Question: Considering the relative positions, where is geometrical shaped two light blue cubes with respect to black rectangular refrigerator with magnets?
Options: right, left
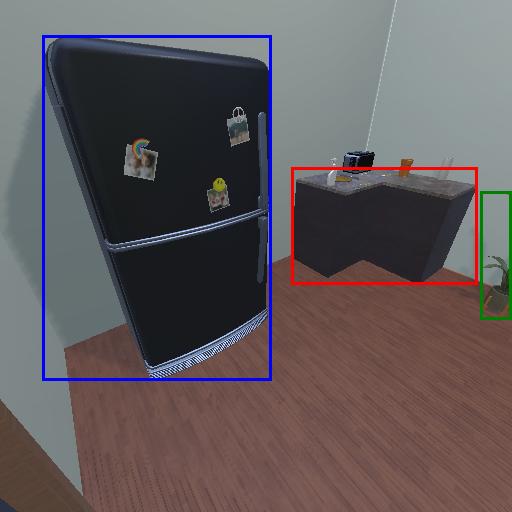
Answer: right